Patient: sex M, age 74
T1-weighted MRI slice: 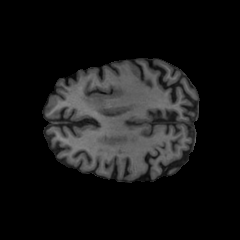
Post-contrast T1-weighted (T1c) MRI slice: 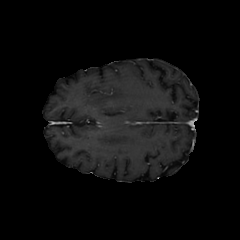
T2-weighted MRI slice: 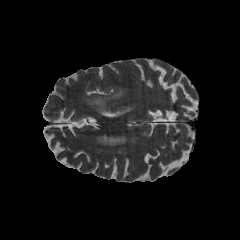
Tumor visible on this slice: yes
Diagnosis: Glioblastoma, IDH-wildtype
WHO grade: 4